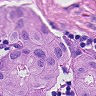
Metastatic tissue present: yes